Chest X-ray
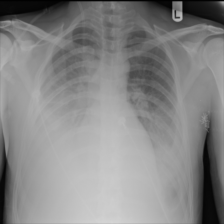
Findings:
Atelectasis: negative
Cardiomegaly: negative
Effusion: positive
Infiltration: negative
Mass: negative
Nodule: negative
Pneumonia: negative
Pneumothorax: negative
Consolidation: negative
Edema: negative
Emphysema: negative
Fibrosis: negative
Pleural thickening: negative
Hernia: negative